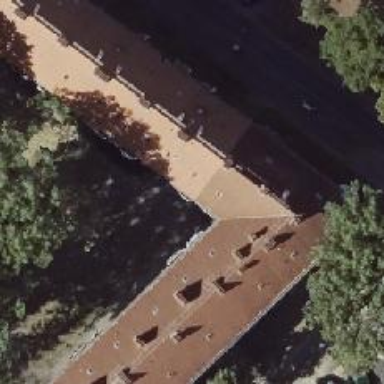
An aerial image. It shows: Concrete footway leading through building passage tunnel.